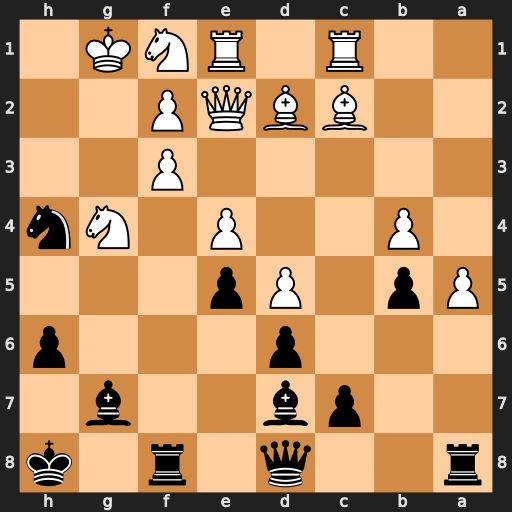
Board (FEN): r2q1r1k/2pb2b1/3p3p/Pp1Pp3/1P2P1Nn/5P2/2BBQP2/2R1RNK1
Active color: b
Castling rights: -
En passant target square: -
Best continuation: Nxf3+ Qxf3 Rxf3